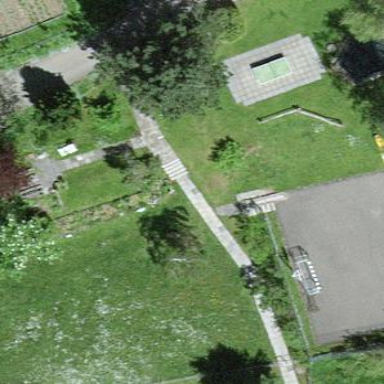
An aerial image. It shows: Playground area for leisure land.